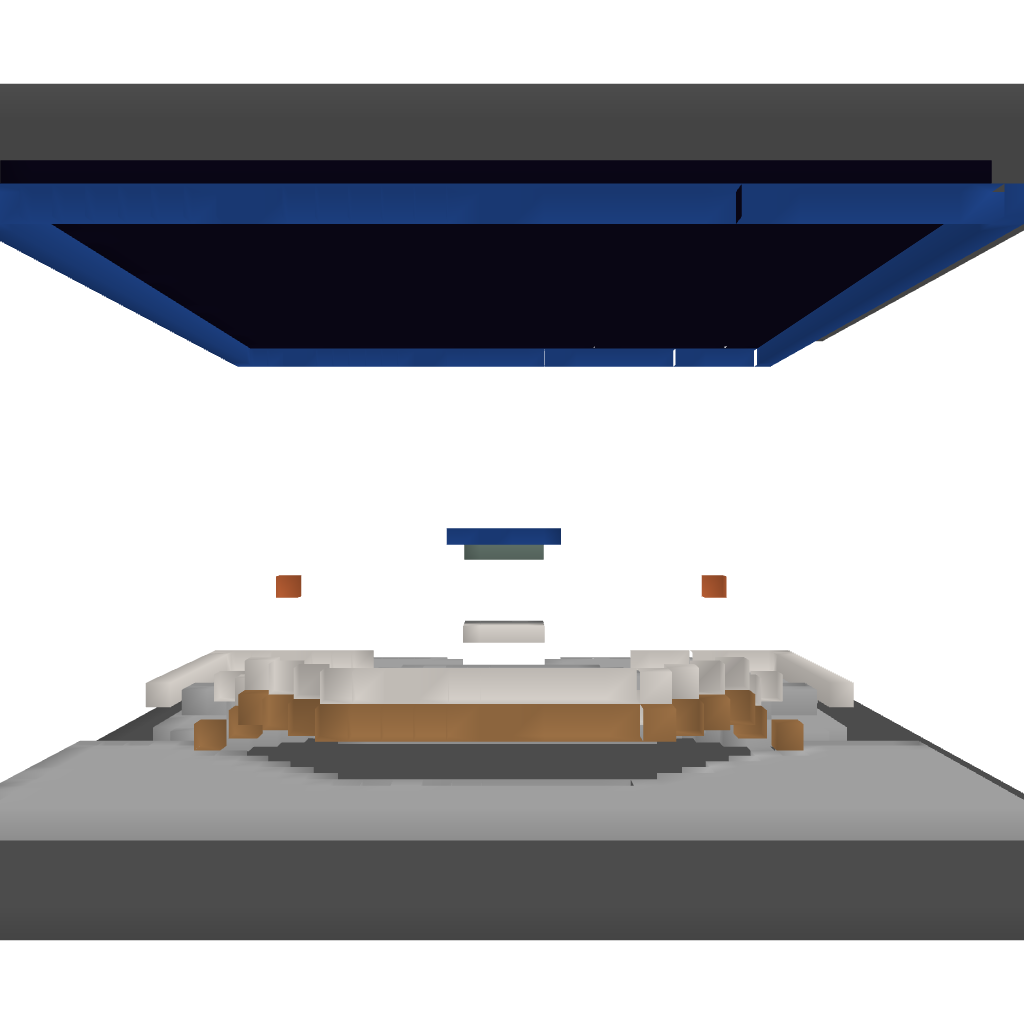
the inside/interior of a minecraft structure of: Great Fairy Fountain